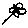
Label: flower